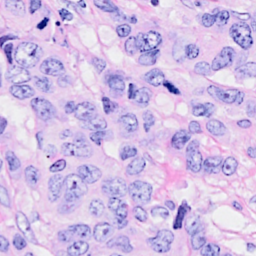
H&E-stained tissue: Breast